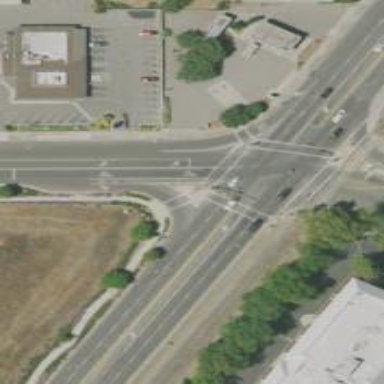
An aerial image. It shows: Solid stop line on the road marking.